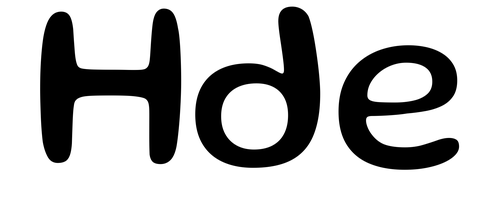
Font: Gluten_Regular